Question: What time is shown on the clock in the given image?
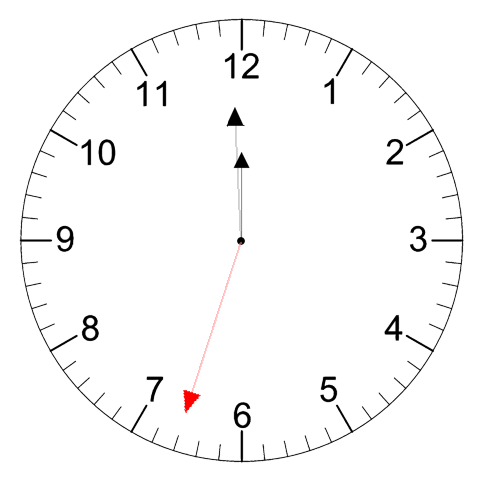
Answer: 11:59:33